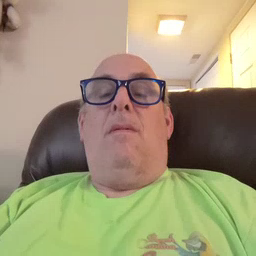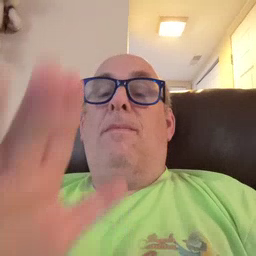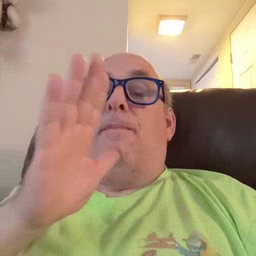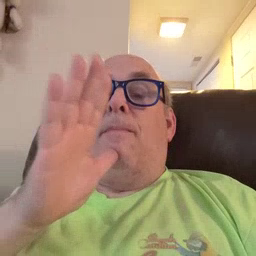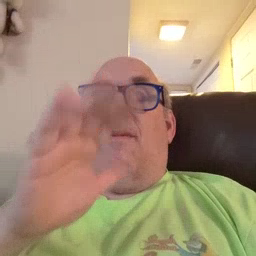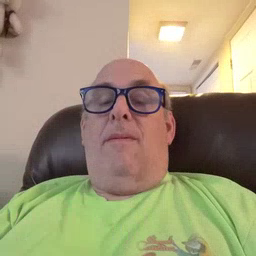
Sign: mom